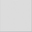
Piece: xx